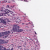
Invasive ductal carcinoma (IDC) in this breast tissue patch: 0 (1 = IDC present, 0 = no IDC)